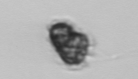
Label: Syracosphaera_pulchra